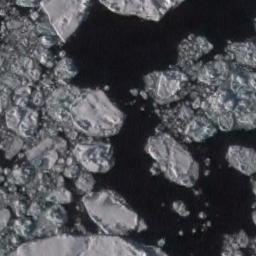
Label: sea_ice